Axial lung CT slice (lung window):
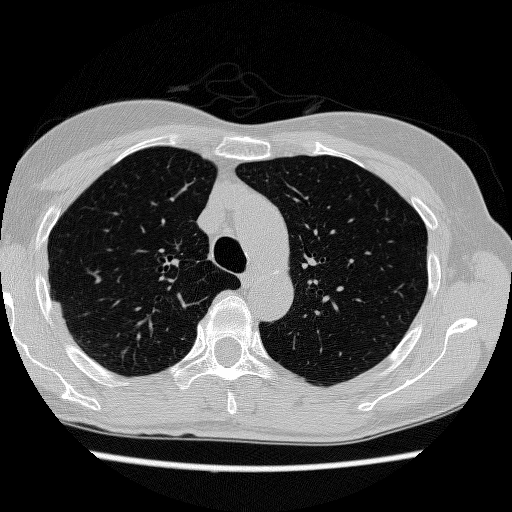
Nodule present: no